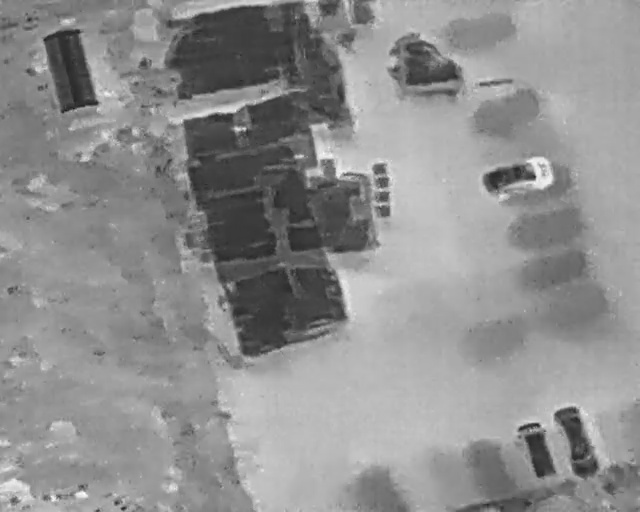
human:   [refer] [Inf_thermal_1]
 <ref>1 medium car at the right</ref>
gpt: <box>[[78, 27, 83, 41, 165]]</box>

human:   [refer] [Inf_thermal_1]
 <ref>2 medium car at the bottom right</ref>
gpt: <box>[[79, 84, 88, 90, 164], [84, 83, 95, 89, 163]]</box>